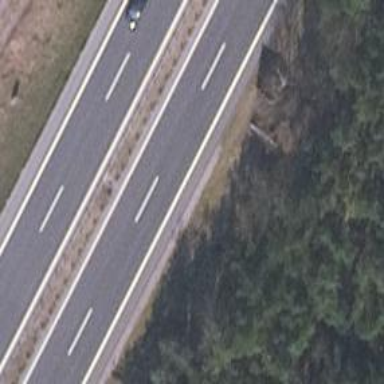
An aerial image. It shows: Asphalt motorway.